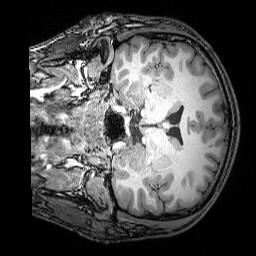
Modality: T1w
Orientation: coronal
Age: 23
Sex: male
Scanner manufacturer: siemens
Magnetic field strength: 3 T
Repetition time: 2.53 s
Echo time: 0.00388 s